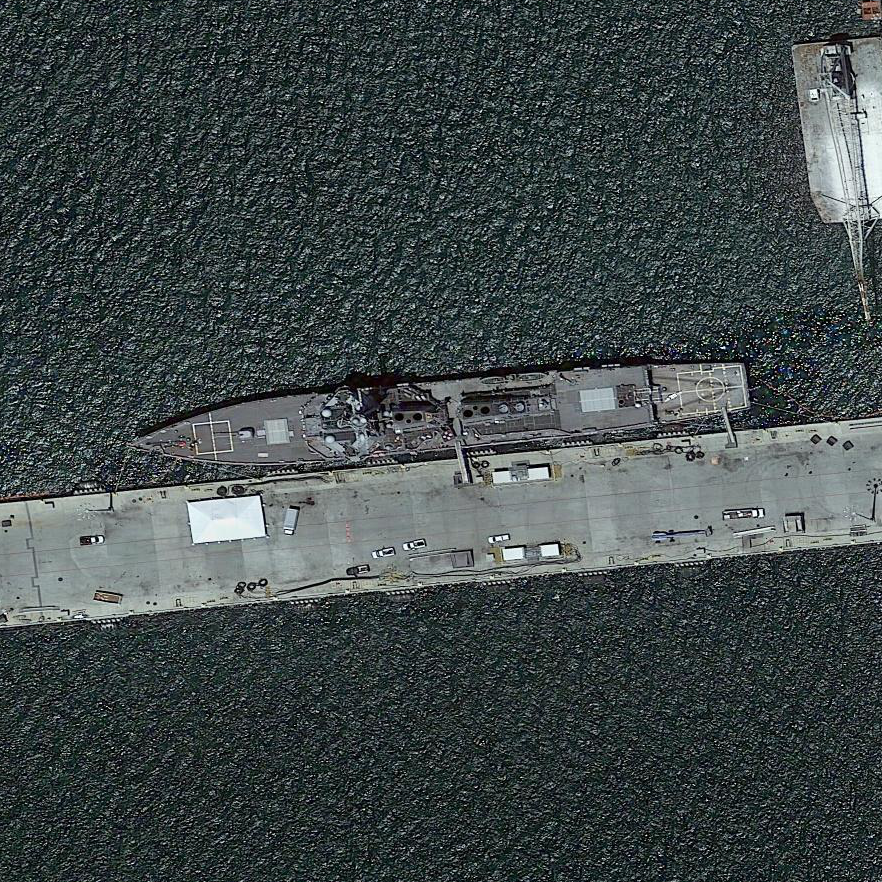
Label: destroyer